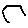
Label: hexagon